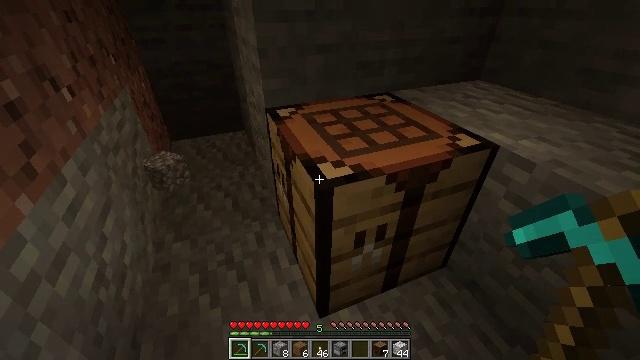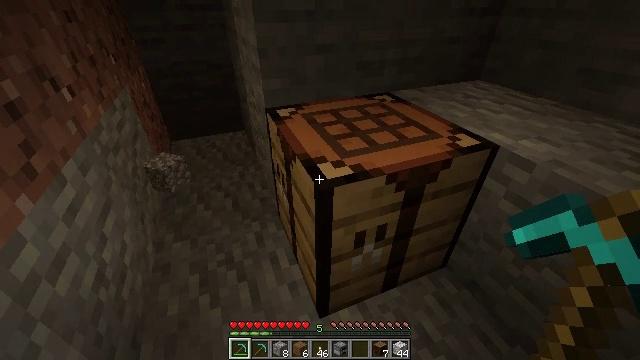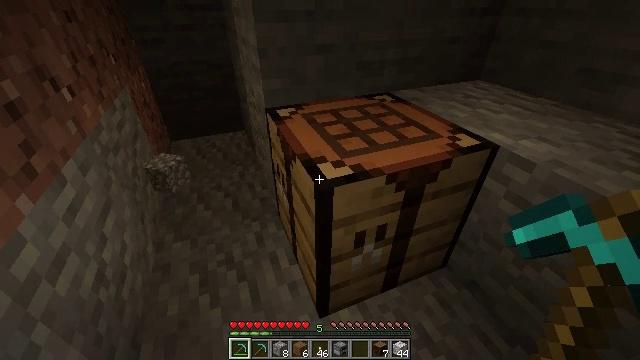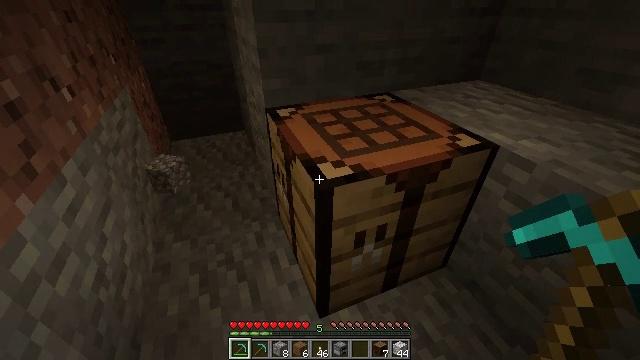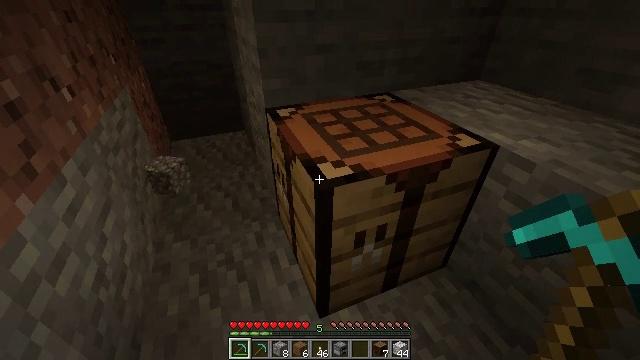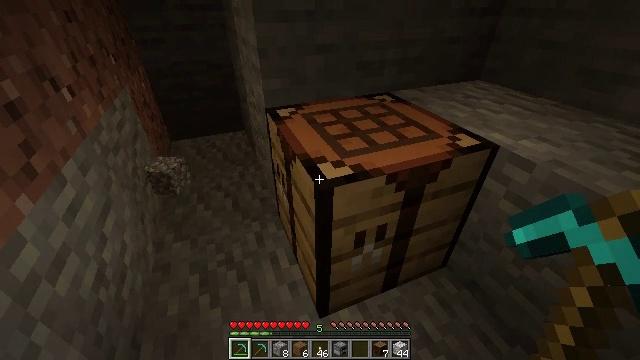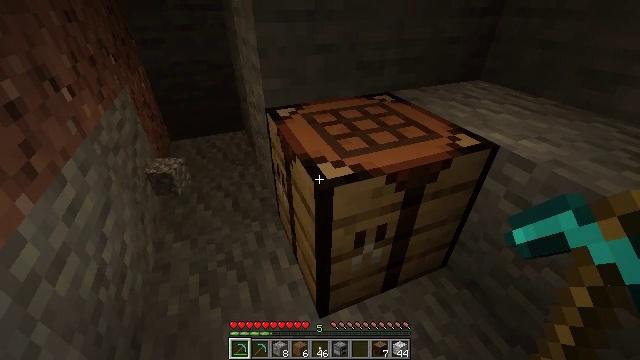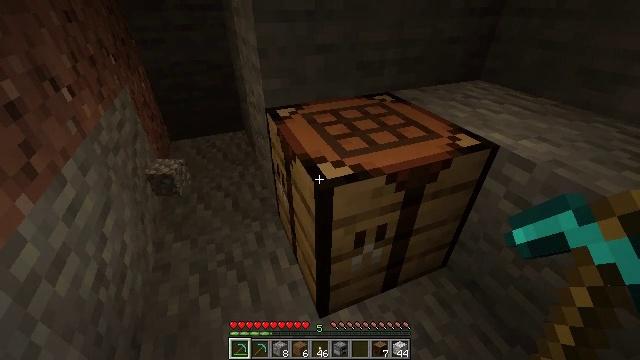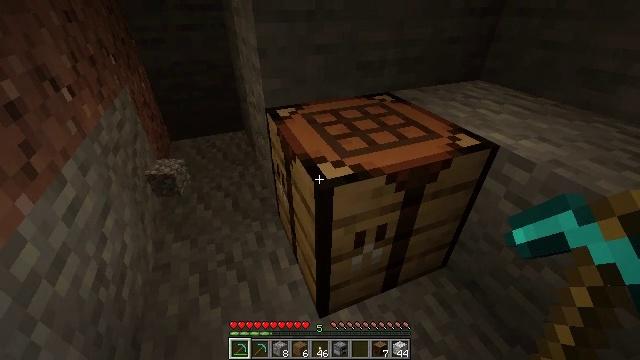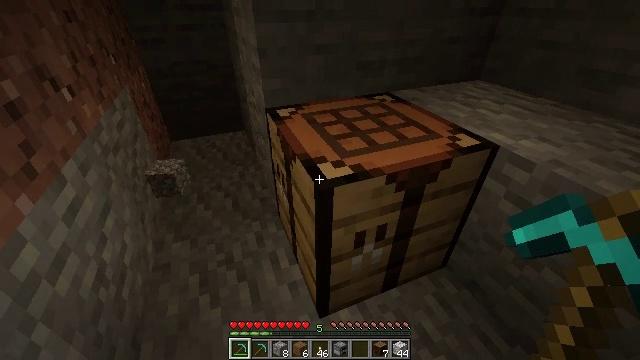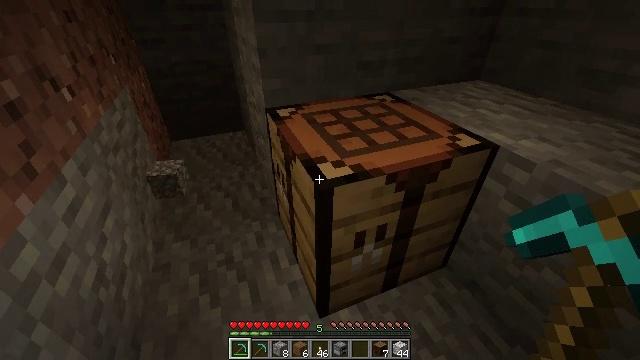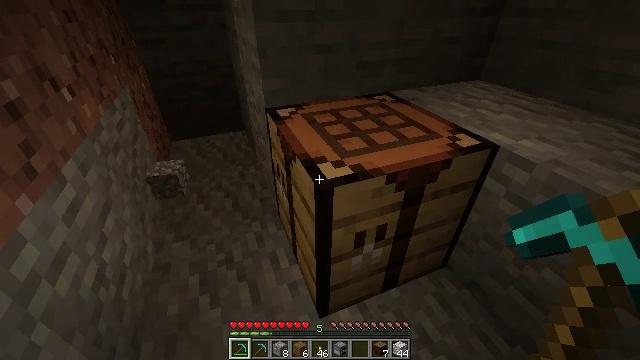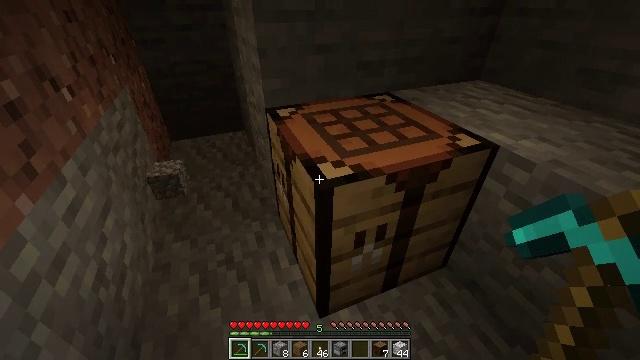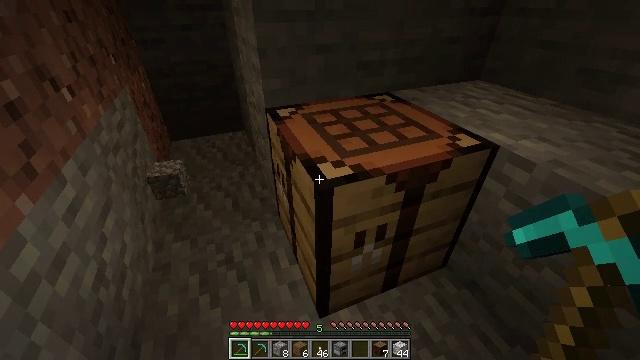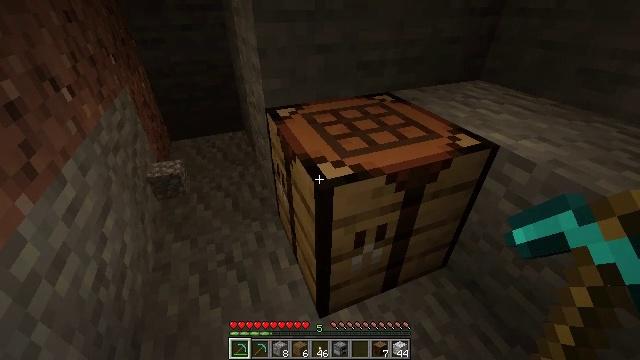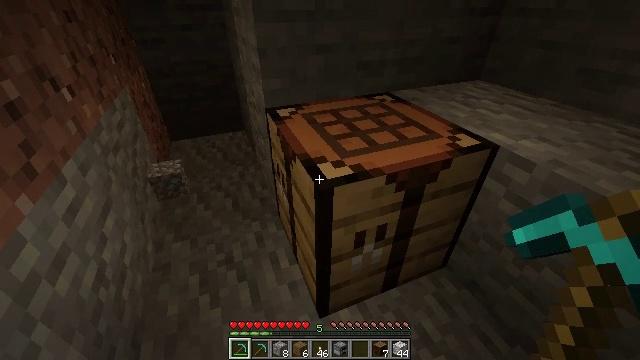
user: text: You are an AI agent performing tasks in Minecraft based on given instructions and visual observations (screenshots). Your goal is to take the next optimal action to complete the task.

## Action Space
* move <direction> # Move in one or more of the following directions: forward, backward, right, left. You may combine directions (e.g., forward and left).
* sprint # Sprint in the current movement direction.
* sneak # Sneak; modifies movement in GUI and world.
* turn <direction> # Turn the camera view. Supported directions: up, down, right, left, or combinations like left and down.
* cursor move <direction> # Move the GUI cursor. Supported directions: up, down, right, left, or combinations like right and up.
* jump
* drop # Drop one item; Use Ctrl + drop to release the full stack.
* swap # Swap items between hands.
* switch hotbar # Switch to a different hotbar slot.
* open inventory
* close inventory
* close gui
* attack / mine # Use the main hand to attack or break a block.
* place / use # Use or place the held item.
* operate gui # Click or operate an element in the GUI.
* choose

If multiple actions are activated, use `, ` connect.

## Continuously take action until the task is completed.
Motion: motion action
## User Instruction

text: Mine block crafting table.
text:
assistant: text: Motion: no_op
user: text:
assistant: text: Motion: no_op
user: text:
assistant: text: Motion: no_op
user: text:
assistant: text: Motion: no_op
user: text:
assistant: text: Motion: no_op
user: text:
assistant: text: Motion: no_op
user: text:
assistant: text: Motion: no_op
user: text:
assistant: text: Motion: no_op
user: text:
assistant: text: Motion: no_op
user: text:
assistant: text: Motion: no_op
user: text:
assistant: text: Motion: no_op
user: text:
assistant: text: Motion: no_op
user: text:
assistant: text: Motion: no_op
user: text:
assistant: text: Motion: no_op
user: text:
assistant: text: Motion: no_op
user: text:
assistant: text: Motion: no_op
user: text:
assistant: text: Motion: no_op
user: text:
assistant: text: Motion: no_op
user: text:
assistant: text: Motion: no_op
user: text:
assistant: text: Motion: no_op
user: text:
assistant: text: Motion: no_op
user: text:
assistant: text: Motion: no_op
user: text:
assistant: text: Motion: no_op
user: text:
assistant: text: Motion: no_op
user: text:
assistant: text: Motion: no_op
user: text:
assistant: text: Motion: no_op
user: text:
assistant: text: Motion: no_op
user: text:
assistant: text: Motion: no_op
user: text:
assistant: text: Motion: no_op
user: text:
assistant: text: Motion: no_op